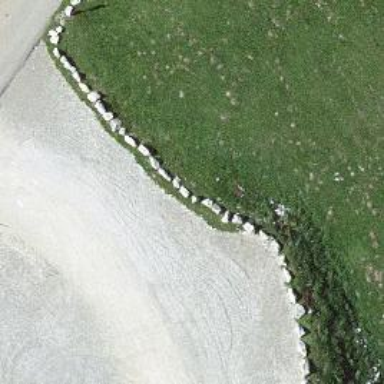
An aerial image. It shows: Block barrier.